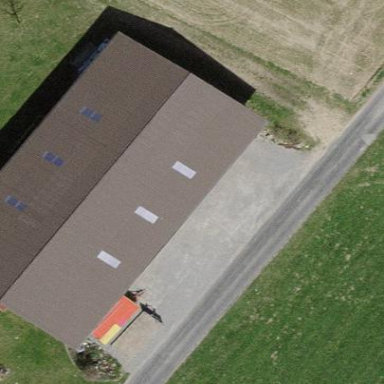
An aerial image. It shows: Shed.